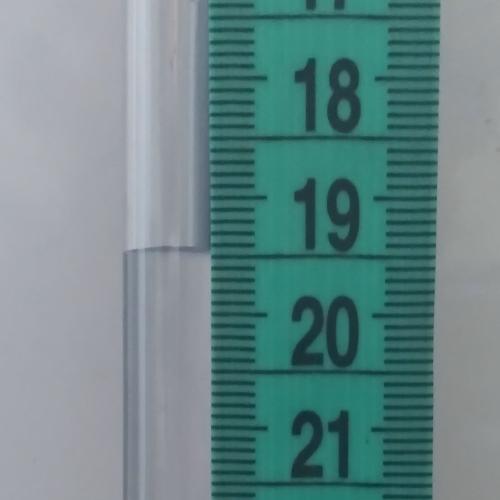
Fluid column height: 19.5 cm